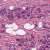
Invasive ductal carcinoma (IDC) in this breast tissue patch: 1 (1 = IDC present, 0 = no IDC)